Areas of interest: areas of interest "Park Square"
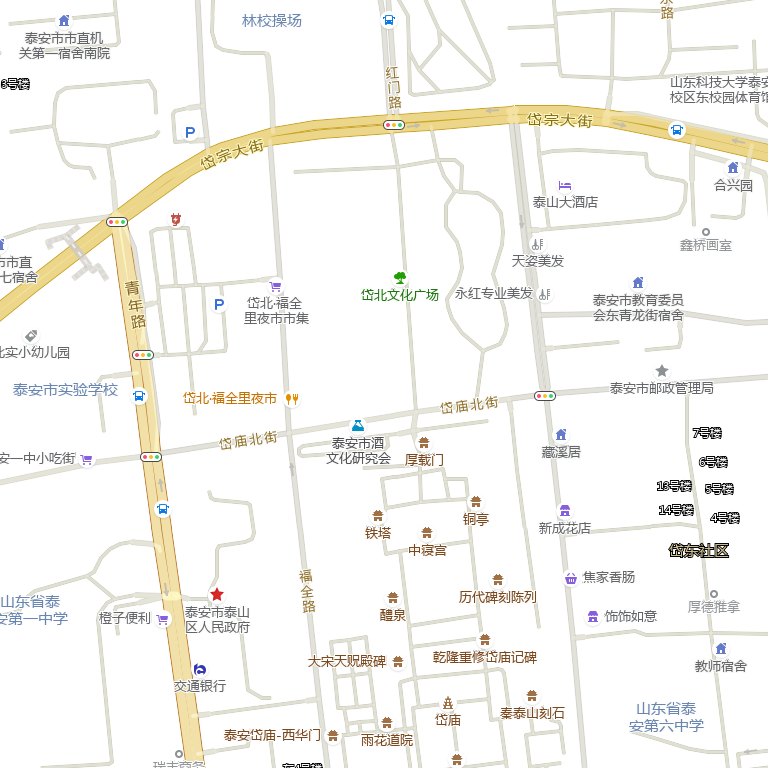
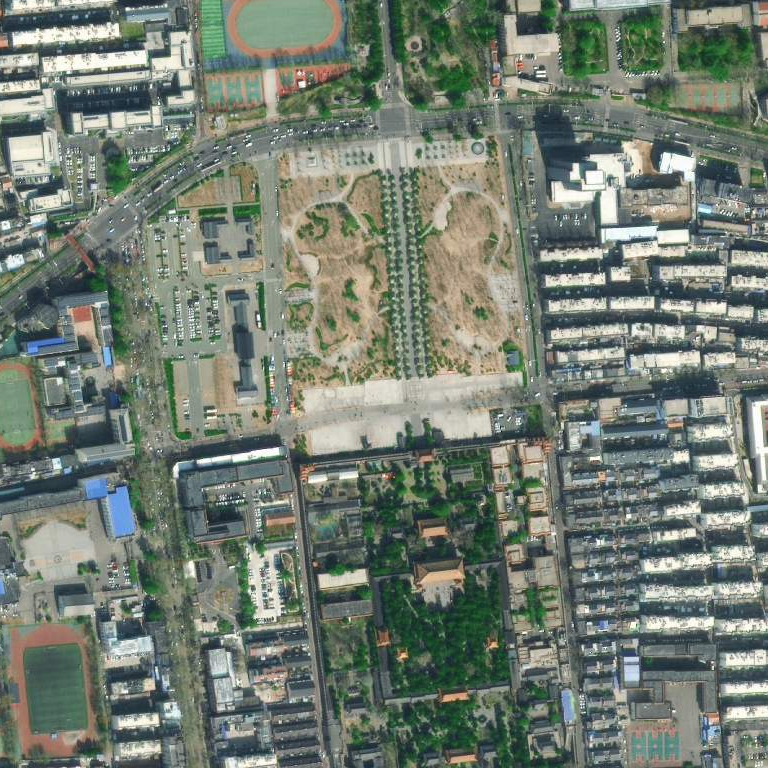